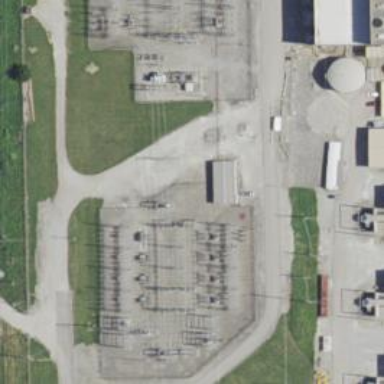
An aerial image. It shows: Switch used for power control.